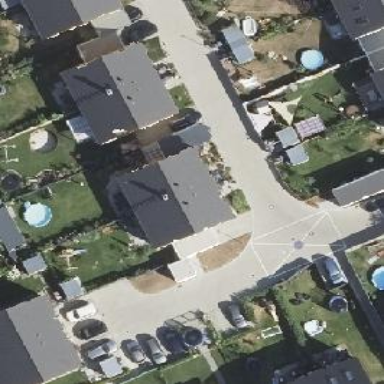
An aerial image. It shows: Semidetached house.